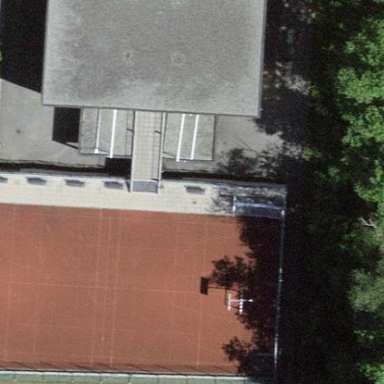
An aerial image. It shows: Basketball court on pitch.